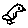
Label: bird